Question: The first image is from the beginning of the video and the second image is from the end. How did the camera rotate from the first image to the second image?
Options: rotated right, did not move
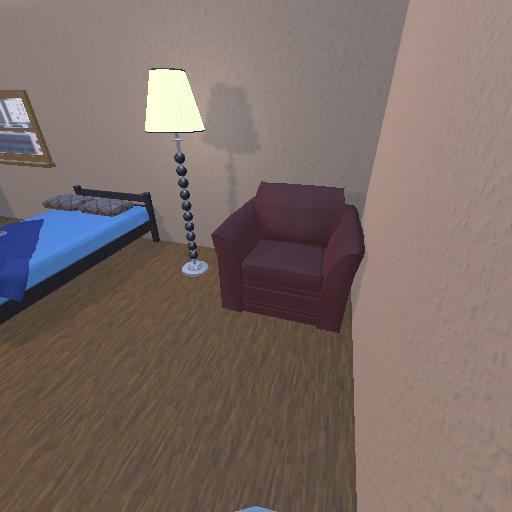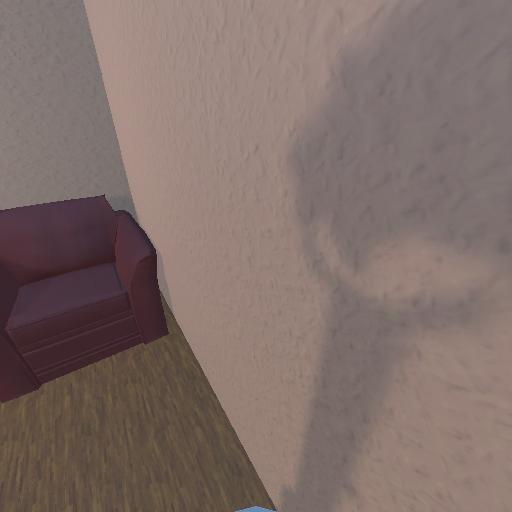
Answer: rotated right